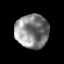
Tissue: prostate
Cell type: T cells
Senescence score: 0.3594
Nuclear area (px): 1086
Mean DAPI intensity: 135.072